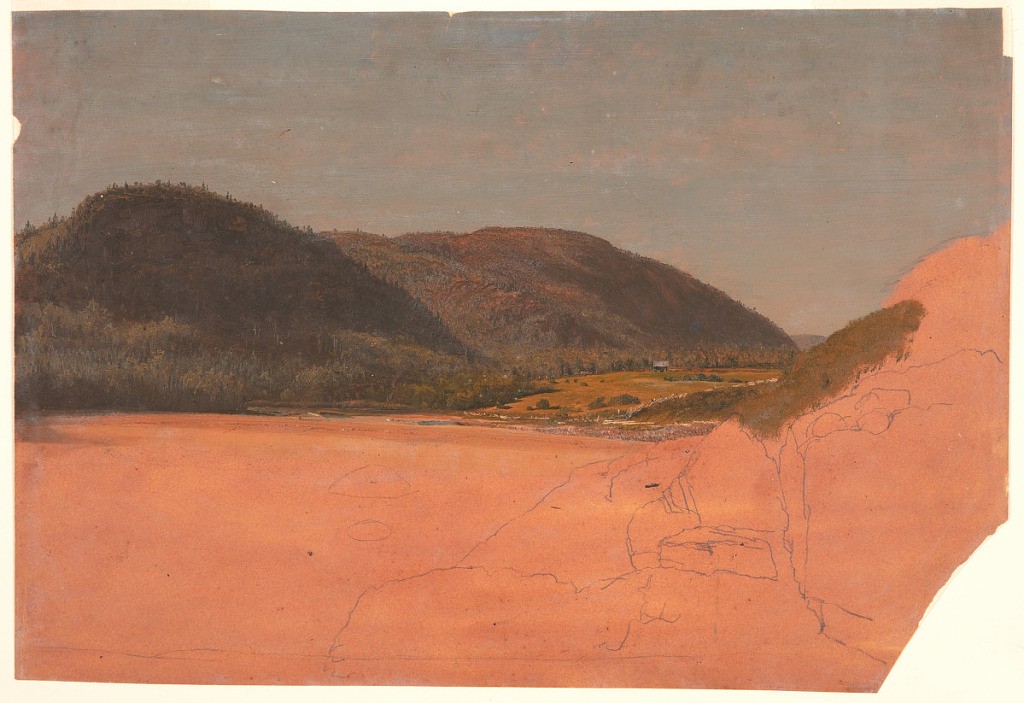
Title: The Beehive and Sand Beach from Great Head, Mt. Desert, Maine
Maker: Frederic Edwin Church, American, 1826–1900
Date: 1850
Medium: Oil and graphite on paperboard
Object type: Drawing
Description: Landscape sketch showing a view of the Beehive, Sand Beach, and the Lynam farmhouse from the western cliffs of Great Head in Mount Desert Island, Maine.The lower portion of the composition is completed only in graphite, revealing the brick-colored ground. Nearby rock and cliffsides are rendered in graphite at lower right. In the middle distance at center, Sand Beach is visible beneath the steep and round mountain known as the Beehive, mostly in shadow at left. The clearing in the valley in the middle distance at center is the Lynam farm and house, where period artists including Cole and Gifford rested and ate while visiting Mount Desert Island. In the background at center, another mountain-possibly Champlain Mountain-bounds the valley at left. A blue, open sky reigns above.

Verso: Incomplete figure sketch of a figure's knee-length overcoat, viewed from the side.